Question: On an ASP.NET web project, I have a stackedbar100 chart like this:

The height of the chart is set to 50px, but like you see there is a grey part showing.
What I would like to do is to make the green bar occupy all 50px and no grey part.
I've seen all the chart properties but haven't found the one that does this.
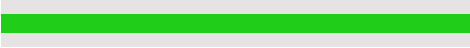
Answer: Ok... Found this option under:
Chart -> Properties -> Chart Areas -> Axes -> Scale -> IsMarginVisible -> False
Repeated for each axis
Ok, to remove the left and right margins:
Chart -> Properties -> Chart Areas -> Position -> Set Height and Width to 100%
Thanks